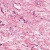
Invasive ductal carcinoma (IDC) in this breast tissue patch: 0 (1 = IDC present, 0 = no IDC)